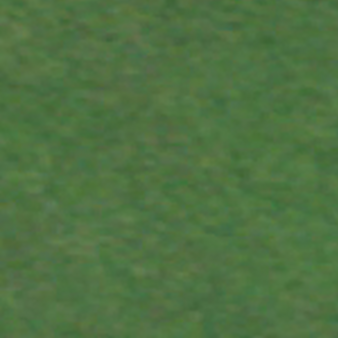
Label: other